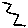
Label: zigzag